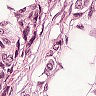
Metastatic tissue present: yes